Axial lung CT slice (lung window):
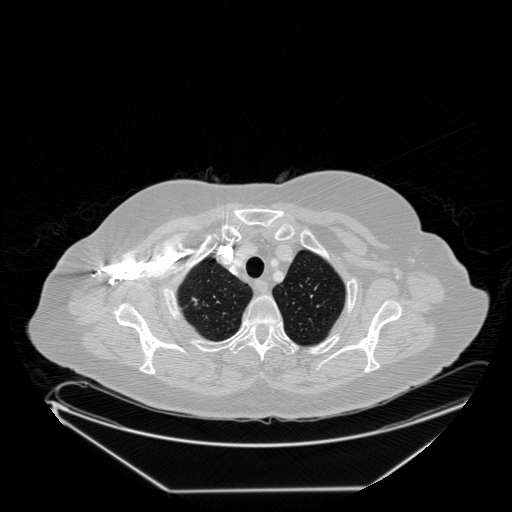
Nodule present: yes
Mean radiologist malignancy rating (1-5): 2